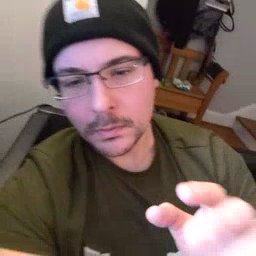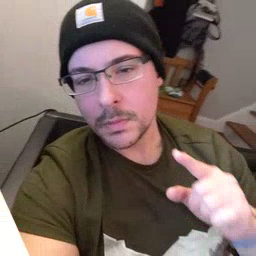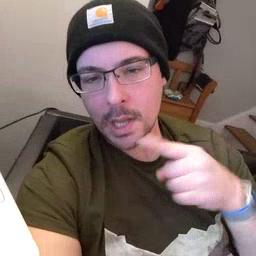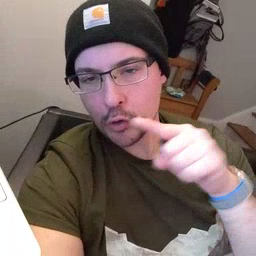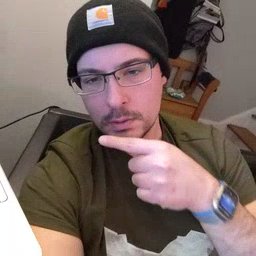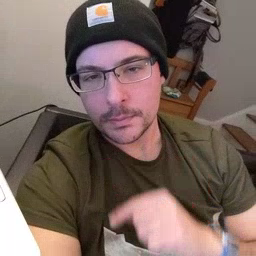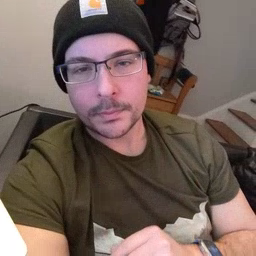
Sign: carrot